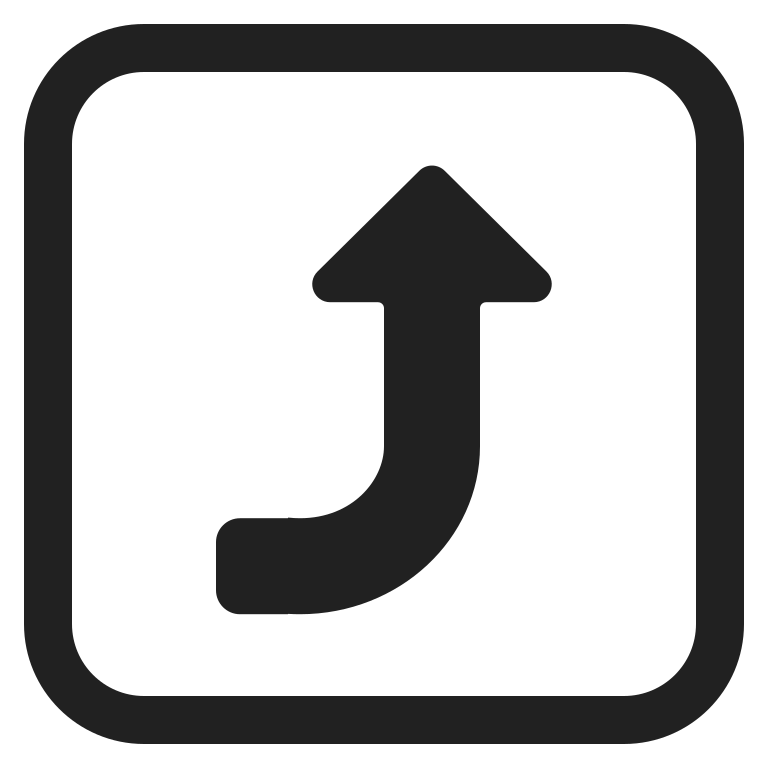
right arrow curving up high contrast